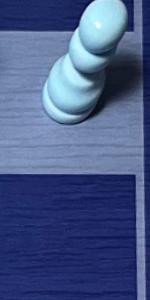
Label: Empty